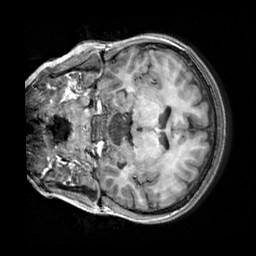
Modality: T1w
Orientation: coronal
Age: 19
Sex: female
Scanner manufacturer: siemens
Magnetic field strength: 3 T
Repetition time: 2.3 s
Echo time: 0.00303 s